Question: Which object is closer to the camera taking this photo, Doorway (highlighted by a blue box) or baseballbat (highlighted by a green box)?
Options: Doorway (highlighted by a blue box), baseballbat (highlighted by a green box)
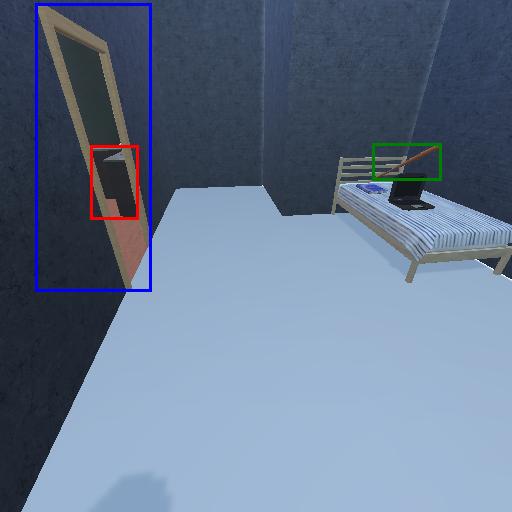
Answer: Doorway (highlighted by a blue box)